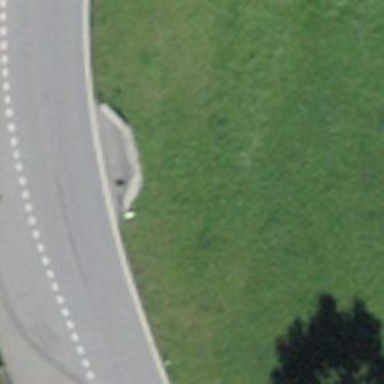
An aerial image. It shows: Bus stop along the road.